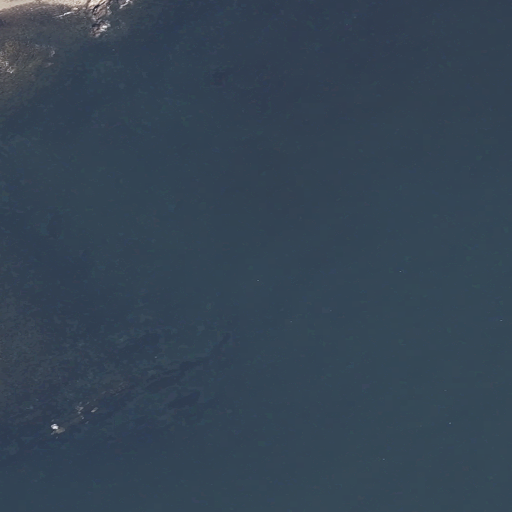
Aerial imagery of bar in New Hampshire named High Rock containing open water and herbaceous wetlands